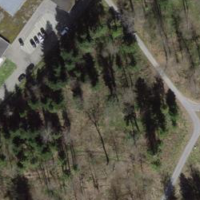
EUNIS habitat code: 44
Species observed at this site:
Tussilago farfara